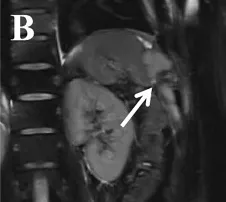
A 58-year-old man treated GIST metastases in the chest wall with MWA. (A-C) In January 2022, preoperative MRI showed a mass of 5.6x3.2 cm in the rib, and CEUS showed heterogeneous enhancement.
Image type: radiology (mri)